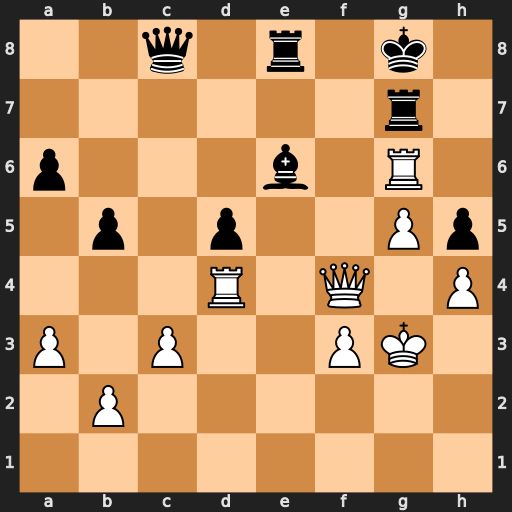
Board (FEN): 2q1r1k1/6r1/p3b1R1/1p1p2Pp/3R1Q1P/P1P2PK1/1P6/8
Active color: w
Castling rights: -
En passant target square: -
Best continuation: Rxg7+ Kxg7 Qf6+